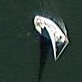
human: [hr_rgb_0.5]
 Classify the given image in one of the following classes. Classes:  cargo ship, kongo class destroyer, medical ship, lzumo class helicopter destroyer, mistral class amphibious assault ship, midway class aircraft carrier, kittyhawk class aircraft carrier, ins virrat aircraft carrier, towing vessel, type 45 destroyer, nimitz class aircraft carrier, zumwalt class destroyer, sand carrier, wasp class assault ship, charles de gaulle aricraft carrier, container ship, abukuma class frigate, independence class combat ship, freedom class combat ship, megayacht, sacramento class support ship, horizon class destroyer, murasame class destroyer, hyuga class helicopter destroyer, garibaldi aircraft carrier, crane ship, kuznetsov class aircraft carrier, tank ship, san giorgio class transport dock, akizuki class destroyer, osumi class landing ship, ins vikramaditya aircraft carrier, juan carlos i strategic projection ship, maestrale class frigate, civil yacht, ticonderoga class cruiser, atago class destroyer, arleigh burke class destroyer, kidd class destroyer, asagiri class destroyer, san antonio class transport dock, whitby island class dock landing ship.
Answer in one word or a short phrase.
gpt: Civil yacht